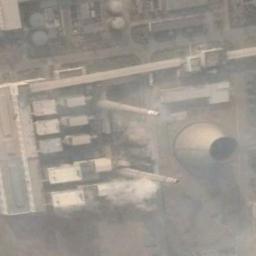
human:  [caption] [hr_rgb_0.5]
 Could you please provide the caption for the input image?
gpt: There are three thermal power stations, and two of them are emitting heavy smoke .

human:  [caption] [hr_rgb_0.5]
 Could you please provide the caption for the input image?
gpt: Many buildings of different shapes and sizes are beside the thermal power station .

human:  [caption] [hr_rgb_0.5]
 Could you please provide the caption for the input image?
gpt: Plant and machinery in a thermal power station, With a cooling tower and two chimneys .

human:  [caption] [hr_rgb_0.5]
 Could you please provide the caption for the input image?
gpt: The thermal power station is on the bare land next to some buildings .

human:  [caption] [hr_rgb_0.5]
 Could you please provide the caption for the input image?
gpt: There are some white buildings and several chimneys on the thermal power station .